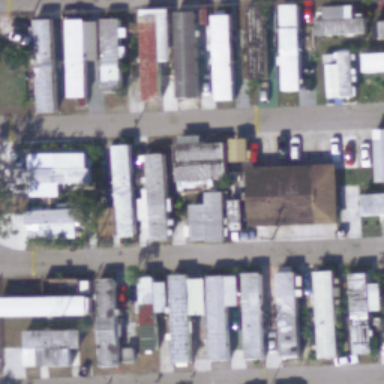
Many mobile homes arranged in lines in the mobile home park .